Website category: sports
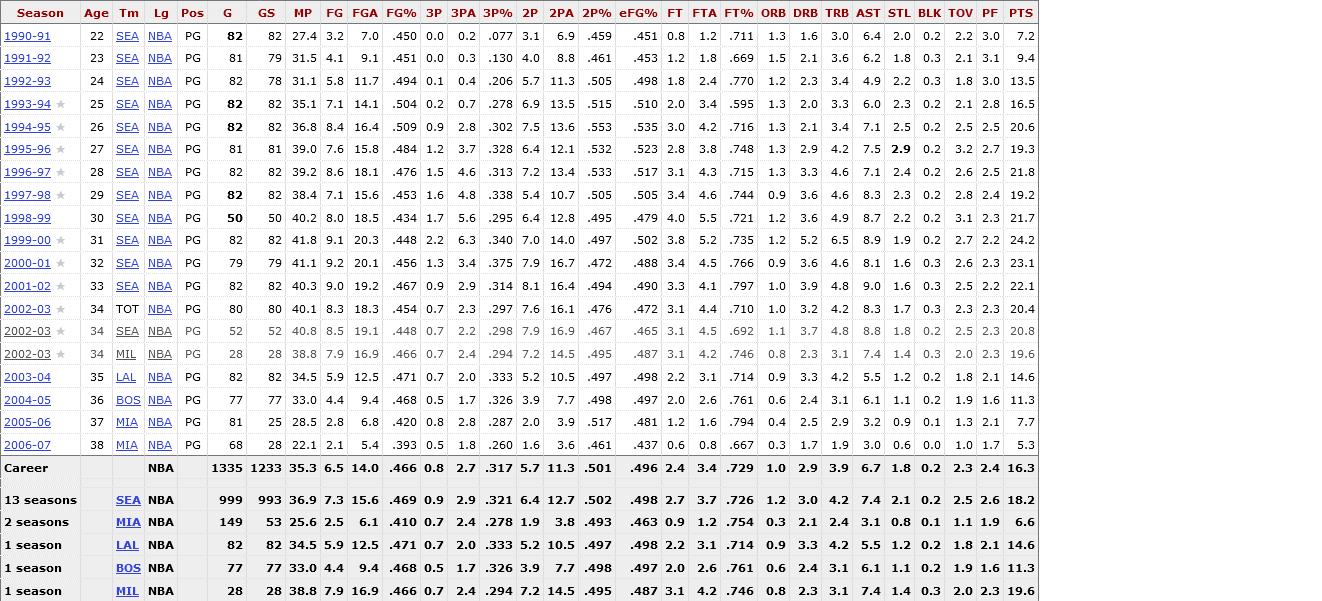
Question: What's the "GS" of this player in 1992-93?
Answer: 78

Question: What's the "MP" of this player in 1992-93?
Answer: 31.1

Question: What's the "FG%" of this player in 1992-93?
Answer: .494

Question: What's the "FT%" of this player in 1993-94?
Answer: .595

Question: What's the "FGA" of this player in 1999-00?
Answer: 20.3

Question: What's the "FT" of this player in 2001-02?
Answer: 3.3

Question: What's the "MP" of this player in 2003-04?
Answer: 34.5

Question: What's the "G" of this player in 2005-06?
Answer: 81

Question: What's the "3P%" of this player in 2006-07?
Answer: .260

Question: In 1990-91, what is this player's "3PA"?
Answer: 0.2

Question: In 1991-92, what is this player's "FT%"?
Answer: .669

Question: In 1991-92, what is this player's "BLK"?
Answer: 0.3

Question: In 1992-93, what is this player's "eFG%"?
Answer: .498

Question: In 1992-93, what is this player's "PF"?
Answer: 3.0

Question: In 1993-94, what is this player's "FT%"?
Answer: .595

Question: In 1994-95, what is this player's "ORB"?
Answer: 1.3

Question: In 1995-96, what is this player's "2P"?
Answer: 6.4

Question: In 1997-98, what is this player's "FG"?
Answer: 7.1

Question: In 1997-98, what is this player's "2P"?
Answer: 5.4

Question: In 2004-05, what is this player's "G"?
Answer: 77

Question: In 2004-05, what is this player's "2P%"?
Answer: .498

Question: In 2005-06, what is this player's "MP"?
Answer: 28.5

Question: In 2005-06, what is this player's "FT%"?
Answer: .794

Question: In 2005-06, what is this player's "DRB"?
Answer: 2.5

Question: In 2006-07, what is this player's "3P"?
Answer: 0.5

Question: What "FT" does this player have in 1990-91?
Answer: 0.8

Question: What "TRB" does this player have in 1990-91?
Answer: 3.0

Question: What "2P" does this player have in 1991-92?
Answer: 4.0

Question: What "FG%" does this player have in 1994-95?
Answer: .509

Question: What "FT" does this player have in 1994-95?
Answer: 3.0

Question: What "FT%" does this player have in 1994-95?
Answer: .716

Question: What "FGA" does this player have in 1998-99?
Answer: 18.5

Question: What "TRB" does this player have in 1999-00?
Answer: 6.5

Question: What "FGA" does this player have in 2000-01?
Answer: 20.1

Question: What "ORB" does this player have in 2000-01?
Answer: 0.9

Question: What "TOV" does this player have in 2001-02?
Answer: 2.5

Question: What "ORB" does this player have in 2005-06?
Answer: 0.4

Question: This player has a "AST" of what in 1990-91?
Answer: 6.4

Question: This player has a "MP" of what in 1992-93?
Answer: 31.1

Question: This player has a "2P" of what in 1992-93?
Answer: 5.7

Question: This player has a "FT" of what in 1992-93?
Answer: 1.8

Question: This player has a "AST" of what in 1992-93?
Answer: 4.9

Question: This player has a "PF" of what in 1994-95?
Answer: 2.5

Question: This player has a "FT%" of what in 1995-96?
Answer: .748

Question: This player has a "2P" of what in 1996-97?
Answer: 7.2

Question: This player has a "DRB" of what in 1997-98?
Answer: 3.6

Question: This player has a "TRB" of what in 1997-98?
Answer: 4.6

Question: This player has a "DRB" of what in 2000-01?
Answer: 3.6

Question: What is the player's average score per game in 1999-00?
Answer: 24.2

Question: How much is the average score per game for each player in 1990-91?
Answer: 7.2

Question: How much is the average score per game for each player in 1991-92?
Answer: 9.4

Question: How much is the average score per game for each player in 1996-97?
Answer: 21.8

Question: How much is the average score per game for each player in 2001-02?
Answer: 22.1

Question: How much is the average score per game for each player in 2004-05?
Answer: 11.3

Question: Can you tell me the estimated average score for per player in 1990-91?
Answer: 7.2

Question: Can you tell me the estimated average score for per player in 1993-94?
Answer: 16.5

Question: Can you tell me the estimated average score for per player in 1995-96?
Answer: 19.3

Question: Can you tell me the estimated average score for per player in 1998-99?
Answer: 21.7

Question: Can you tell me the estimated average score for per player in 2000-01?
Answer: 23.1

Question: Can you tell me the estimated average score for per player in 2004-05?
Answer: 11.3

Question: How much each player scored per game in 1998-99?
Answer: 21.7

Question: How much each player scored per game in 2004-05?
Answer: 11.3

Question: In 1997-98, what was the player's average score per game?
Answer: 19.2

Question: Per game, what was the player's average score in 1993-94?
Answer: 16.5